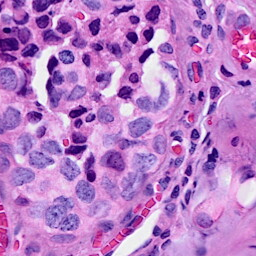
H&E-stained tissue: Breast